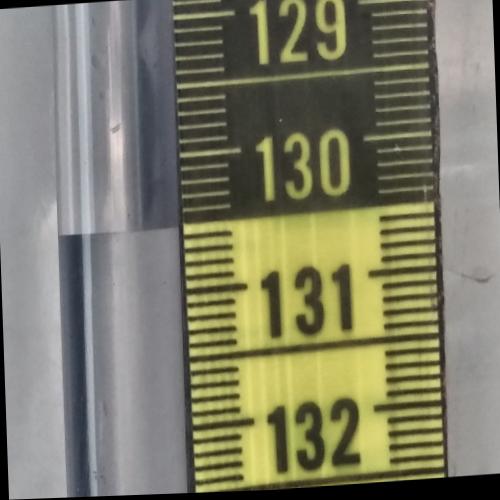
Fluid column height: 130.5 cm